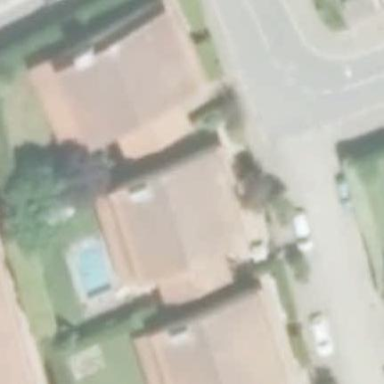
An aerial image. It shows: Simple house.